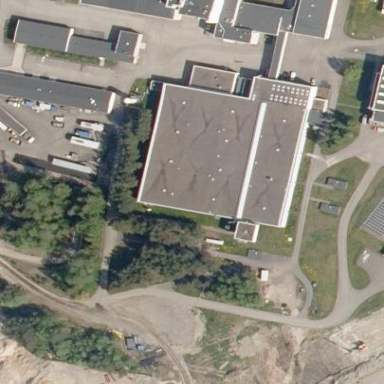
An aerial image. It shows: Industrial building with flat roof.